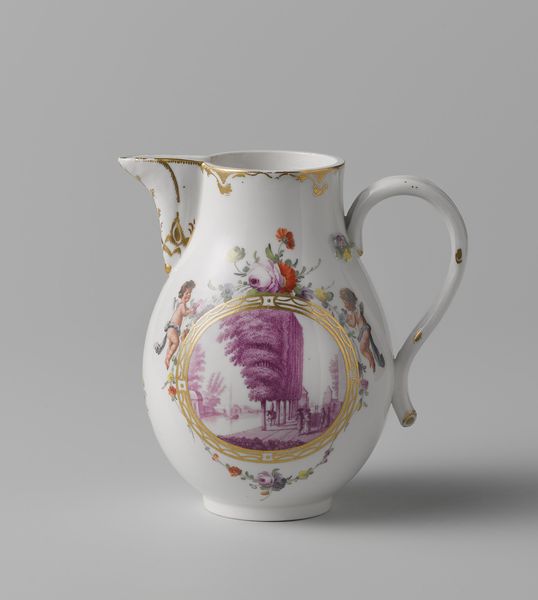
Titel: Melkkan
Künstler: Porseleinfabriek Den Haag
Standort: Amsterdam
Institution: Rijksmuseum
Schlagwörter: ornate, people, red, white, gold, tea, yellow, decorative, vase, flower, angel, tree, orange, water, street, purple, scene, cherub, cupid, ceramic, floral, cup, baby, teapot, pitcher, porcelain, pastels, jar, tea cup, petals, gap, handle, picher, spout, member